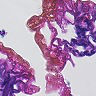
Metastatic tissue present: no